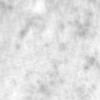
Label: no_change